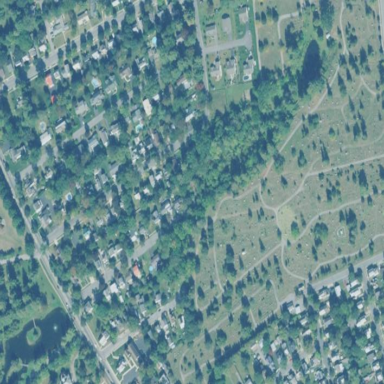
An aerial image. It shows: Cemetery.